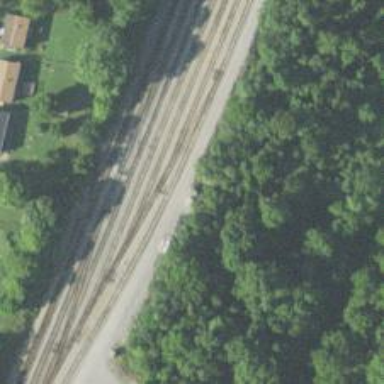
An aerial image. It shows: Railway yard.